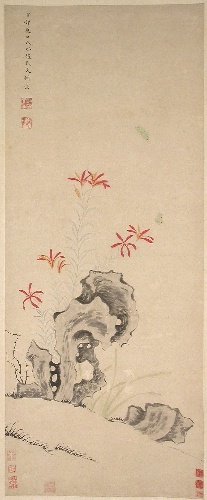
Title: 明　佚名　仿趙文俶　萱石圖　軸|Rock, Tiger Lily and Orchid
Artist: Zhao Wenchu|Unidentified
Artist bio: Chinese, 1595–1654|
Date: dated 1627
Object type: Hanging scroll
Classification: Paintings
Medium: Hanging scroll; ink and color on paper
Culture: China
Period: Ming dynasty (1368–1644)
Dimensions: Image: 49 13/16 x 20 3/16 in. (126.5 x 51.3 cm)
Overall: 98 1/2 x 26 1/2 in. (250.2 x 67.3 cm)
Overall with knobs: 98 1/2 x 30 in. (250.2 x 76.2 cm)
Department: Asian Art
Credit line: Bequest of John M. Crawford Jr., 1988
Accession year: 1989
Repository: Metropolitan Museum of Art, New York, NY
Tags: Flowers|Orchids